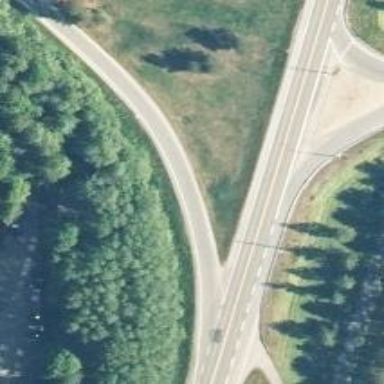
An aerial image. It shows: Primary link road with asphalt surface.